Question: I've been making a chat program for a few days now and I'm completely stumped on how to create a nice looking clickable text without the use of HTML. I tried to use HTML, but had extremely weird results (see below). So I am now just using
basic text rather then text/html.

My first attempt to add clickable text was to use 'JTextPane''s ability to insert 'Component's along with the text. It inserted and worked perfectly, but it was vertically offset and looked very bad. I tried to mess with 'setAlignmentY', but had no luck aligning the components with the text.
'''
JLabel l = new JLabel(test);
l.setFont(this.getFont());
l.setCursor(new Cursor(Cursor.HAND_CURSOR));
l.setBackground(Color.RED); //Just so i could see it better for testing
l.addMouseListener(new FakeMouseListener());
this.insertComponent(l);
'''
I'm using 'JTextPane' and inserting text using 'doc.insertString'. I skip lines using the systems line separator, so a single line can contain multiple 'doc.insertString's (Which is were I ran into trouble when attempting to use text/html).
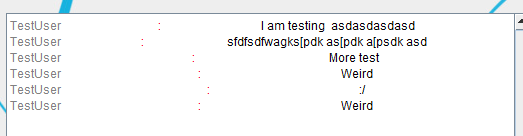
Answer: Turns out i put 'setAlignmentY(0.85f);' for the JTextPane instead of the JLable.
If you have an offset component you're attempting to insert into JTextPane, mess around with it's Y alignment. 0.85f works for me.